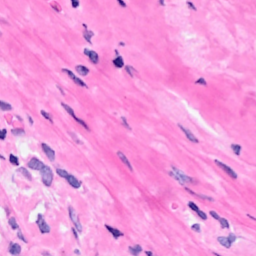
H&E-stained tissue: Breast